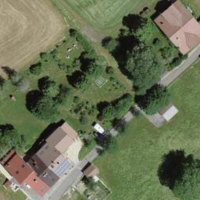
EUNIS habitat code: 25
Species observed at this site:
Corvus corone
Turdus philomelos
Dendrocopos major
Turdus viscivorus
Buteo buteo
Anthus pratensis
Turdus iliacus
Spinus spinus
Phylloscopus collybita
Poecile palustris
Erithacus rubecula
Pica pica
Certhia familiaris
Sitta europaea
Garrulus glandarius
Phoenicurus phoenicurus
Phoenicurus ochruros
Falco tinnunculus
Corvus corax
Periparus ater
Accipiter nisus
Cyanistes caeruleus
Lophophanes cristatus
Sturnus vulgaris
Chloris chloris
Linaria cannabina
Pyrrhula pyrrhula
Troglodytes troglodytes
Fringilla coelebs
Passer domesticus
Carduelis carduelis
Turdus merula
Columba palumbus
Fringilla montifringilla
Parus major
Hirundo rustica
Milvus milvus
Turdus pilaris
Coccothraustes coccothraustes
Motacilla alba
Delichon urbicum